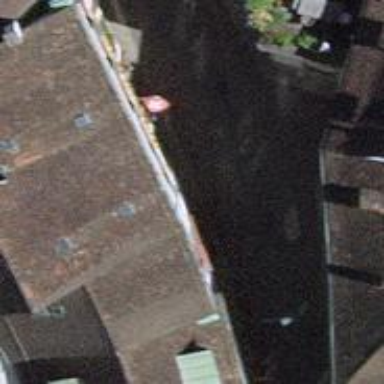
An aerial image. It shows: Restaurant.